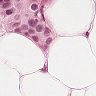
Metastatic tissue present: yes